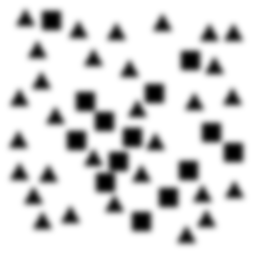
Squares: 14
Triangles: 30
Stars: 0
Total shapes: 44